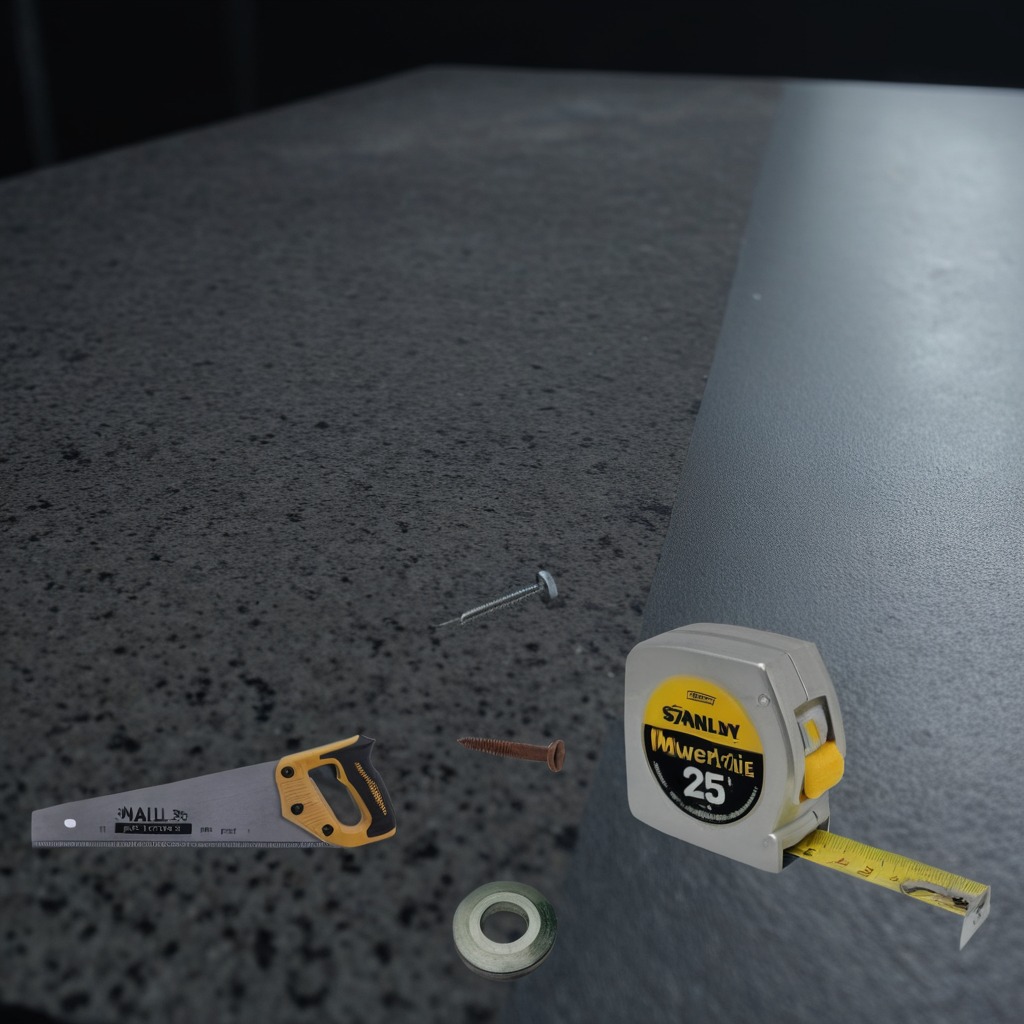
A flat metal washer, a measuring tape, a metal machine screw, an iron nail, and a handheld metal saw are lying on a clean granite table inside a workshop at night dim ambient light soft shadows worn but